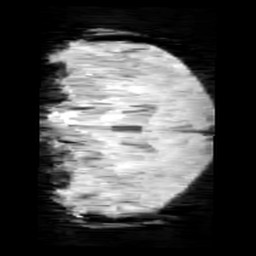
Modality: minIP
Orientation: coronal
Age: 11
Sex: male
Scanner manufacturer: siemens
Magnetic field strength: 3 T
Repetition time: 0.027 s
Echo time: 0.02 s